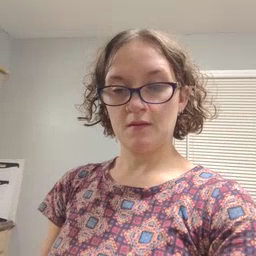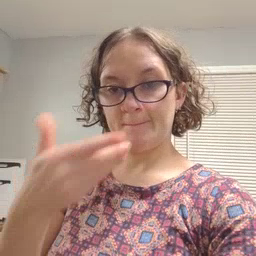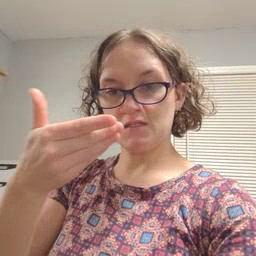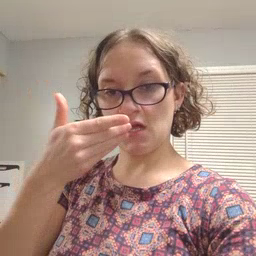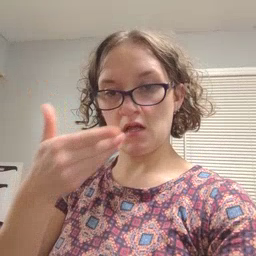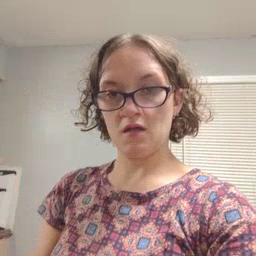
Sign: pizza